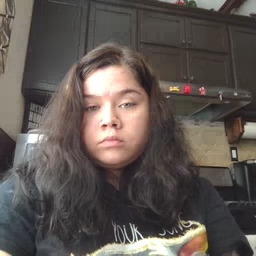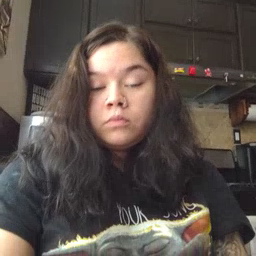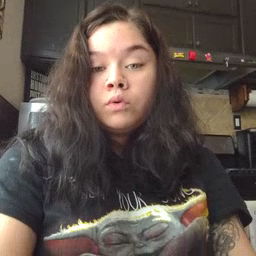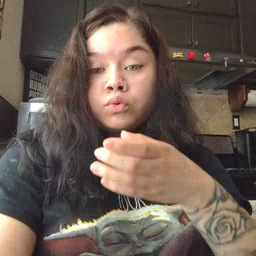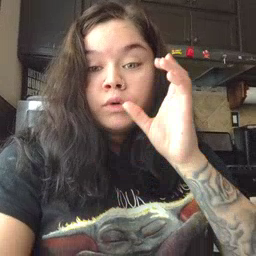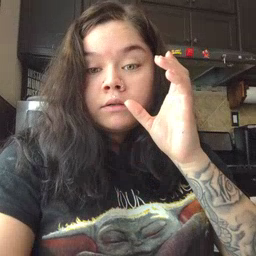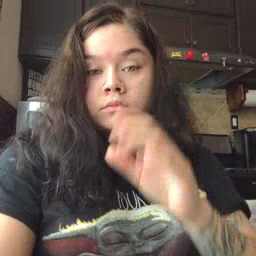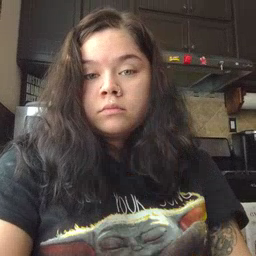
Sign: drink